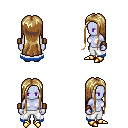
a pixel art fantasy rpg character, female body template, dark elf, purple skin, white trimmed cape, white pants, blonde extra-long hairstyle, leather bracers, gold boots, four views (front, back, left, right), 2x2 character sprite sheet, small pixel art, hard edges, no anti-aliasing